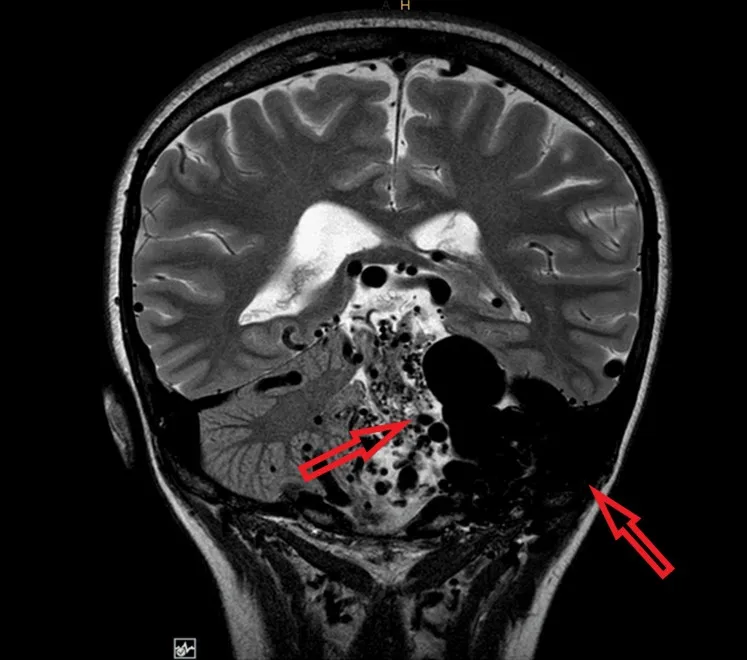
MRI coronal view showing extensive arteriovenous malformation with severe compressing phenomena. . The image shows the involvement of posterior fossa structures and left occipital lobe. There is a narrowing of the fourth ventricle and dilation of the ventricular system.
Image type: radiology (mri)